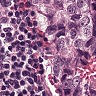
Metastatic tissue present: yes